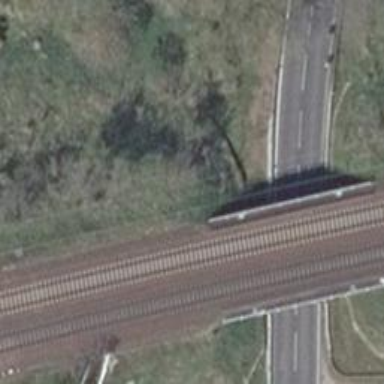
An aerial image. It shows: Bridge over railway with electrified contact lines.